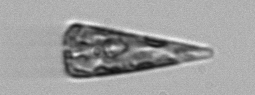
Label: Licmophora